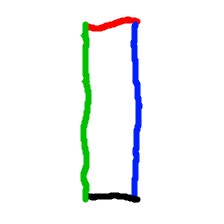
Shape: rectangle